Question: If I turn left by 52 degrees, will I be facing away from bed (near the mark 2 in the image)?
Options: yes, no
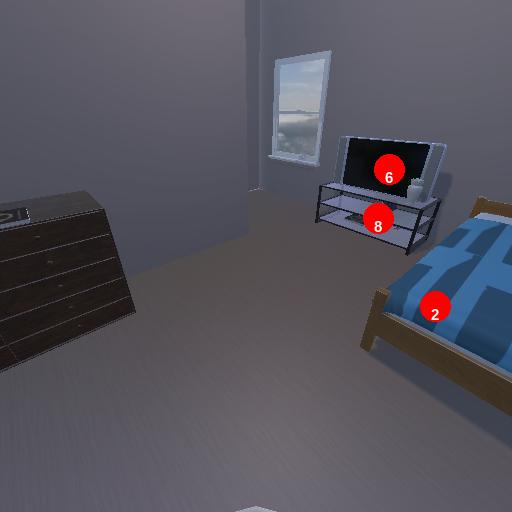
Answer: yes